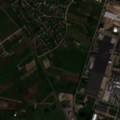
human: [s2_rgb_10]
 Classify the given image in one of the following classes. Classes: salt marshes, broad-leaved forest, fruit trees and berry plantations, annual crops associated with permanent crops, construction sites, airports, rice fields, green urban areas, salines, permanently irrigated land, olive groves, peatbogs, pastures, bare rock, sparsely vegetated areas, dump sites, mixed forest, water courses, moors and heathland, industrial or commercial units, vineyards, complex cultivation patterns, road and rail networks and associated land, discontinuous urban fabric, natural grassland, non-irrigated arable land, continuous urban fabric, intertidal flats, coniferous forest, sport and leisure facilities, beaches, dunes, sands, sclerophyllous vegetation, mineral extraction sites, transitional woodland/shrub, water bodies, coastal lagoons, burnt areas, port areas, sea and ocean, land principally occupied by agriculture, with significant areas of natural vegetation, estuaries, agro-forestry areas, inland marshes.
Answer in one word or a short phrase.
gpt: discontinuous urban fabric, industrial or commercial units, complex cultivation patterns